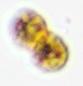
Label: Margalefidinium